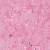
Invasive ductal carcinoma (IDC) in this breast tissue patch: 0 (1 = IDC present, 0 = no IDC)